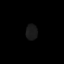
Tissue: lung
Cell type: Epithelial cells
Senescence score: 0.2095
Nuclear area (px): 175
Mean DAPI intensity: 25.697